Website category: movie
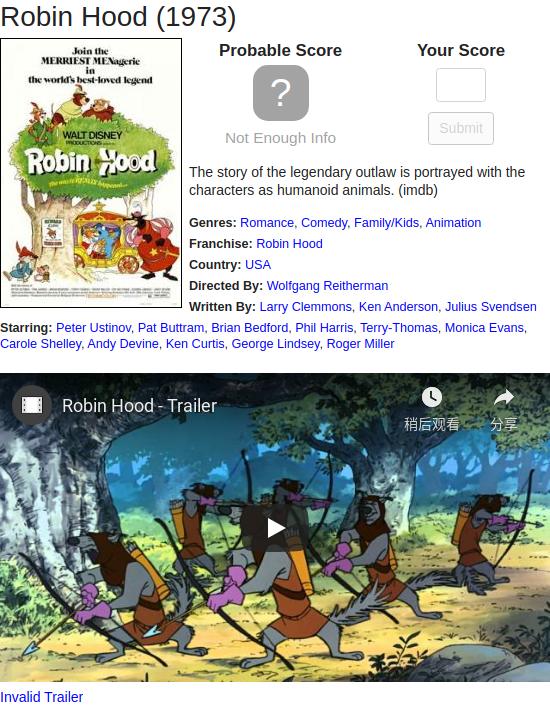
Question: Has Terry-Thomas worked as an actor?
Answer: yes

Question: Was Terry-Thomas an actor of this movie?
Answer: yes

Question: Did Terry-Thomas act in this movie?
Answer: yes

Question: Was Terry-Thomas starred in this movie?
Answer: yes

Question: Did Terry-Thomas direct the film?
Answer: no

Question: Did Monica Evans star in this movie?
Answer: yes

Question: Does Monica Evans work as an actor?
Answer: yes

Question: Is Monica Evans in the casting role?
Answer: yes

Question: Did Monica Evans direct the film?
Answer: no

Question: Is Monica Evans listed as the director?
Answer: no

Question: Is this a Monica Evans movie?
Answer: no

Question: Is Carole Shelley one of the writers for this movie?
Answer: no

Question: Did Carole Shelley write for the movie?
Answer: no

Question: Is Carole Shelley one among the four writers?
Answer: no

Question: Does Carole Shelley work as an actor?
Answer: yes

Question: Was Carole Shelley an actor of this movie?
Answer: yes

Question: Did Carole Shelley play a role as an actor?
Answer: yes

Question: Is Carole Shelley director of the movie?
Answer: no

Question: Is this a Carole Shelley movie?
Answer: no

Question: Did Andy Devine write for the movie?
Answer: no

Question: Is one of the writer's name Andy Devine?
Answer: no

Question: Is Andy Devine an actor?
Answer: yes

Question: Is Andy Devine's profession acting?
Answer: yes

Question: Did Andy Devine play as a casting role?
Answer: yes

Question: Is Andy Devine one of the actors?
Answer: yes

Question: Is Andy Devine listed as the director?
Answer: no

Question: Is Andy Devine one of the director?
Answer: no

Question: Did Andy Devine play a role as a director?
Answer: no

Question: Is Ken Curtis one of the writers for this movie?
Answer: no

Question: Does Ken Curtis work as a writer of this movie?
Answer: no

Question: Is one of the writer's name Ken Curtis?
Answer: no

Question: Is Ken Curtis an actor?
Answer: yes

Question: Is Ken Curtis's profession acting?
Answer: yes

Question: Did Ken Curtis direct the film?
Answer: no

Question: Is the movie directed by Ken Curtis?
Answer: no

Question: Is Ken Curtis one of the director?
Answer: no

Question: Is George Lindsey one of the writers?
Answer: no

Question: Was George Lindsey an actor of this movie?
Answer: yes

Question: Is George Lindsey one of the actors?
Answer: yes

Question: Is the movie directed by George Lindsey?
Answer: no

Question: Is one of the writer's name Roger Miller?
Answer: no

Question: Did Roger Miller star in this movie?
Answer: yes

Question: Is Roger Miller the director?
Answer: no

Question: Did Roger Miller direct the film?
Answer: no